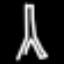
Label: The Eiffel Tower